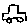
Label: car